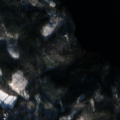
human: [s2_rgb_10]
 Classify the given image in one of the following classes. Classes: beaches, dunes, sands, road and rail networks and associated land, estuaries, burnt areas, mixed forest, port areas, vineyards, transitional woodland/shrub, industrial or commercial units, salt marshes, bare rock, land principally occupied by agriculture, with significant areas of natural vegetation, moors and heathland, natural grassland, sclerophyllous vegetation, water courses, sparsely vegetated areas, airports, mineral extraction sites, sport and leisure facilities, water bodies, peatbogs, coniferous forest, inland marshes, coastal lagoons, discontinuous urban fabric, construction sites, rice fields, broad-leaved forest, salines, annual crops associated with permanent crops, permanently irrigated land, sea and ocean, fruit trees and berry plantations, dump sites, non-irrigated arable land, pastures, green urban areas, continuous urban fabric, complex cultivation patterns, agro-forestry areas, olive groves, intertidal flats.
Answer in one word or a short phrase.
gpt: broad-leaved forest, coniferous forest, mixed forest, water bodies